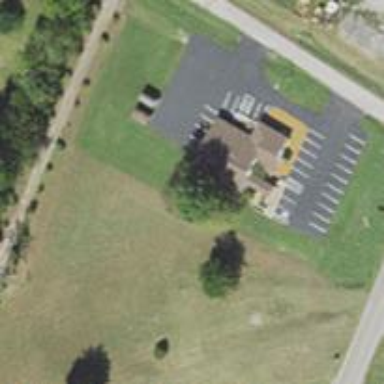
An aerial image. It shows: Healthcare clinic.